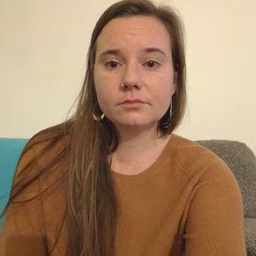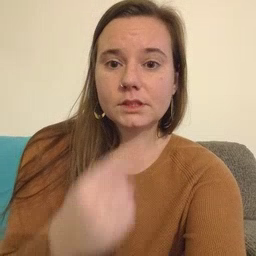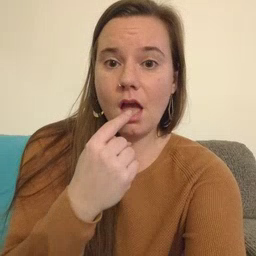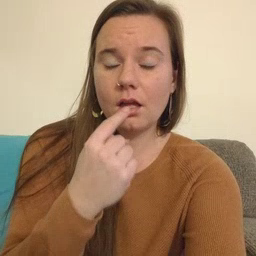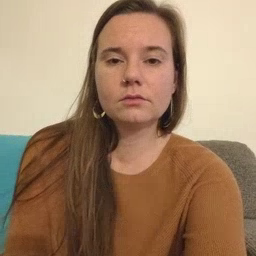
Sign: tongue